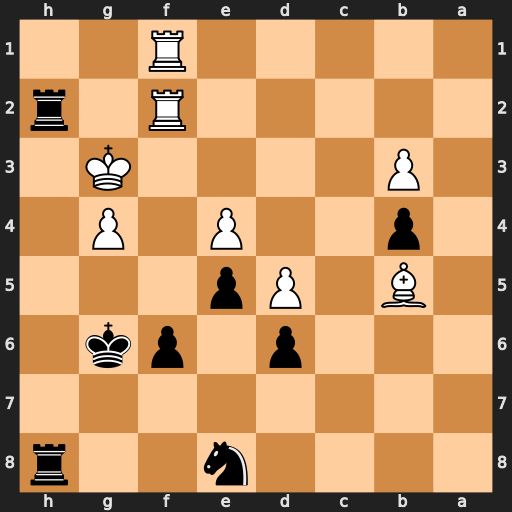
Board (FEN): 4n2r/8/3p1pk1/1B1Pp3/1p2P1P1/1P4K1/5R1r/5R2
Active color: b
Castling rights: -
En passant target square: -
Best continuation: R8h3#